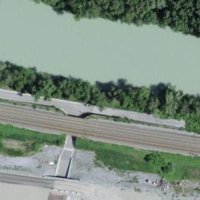
EUNIS habitat code: 15
Species observed at this site:
Corvus corax
Cinclus cinclus